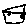
Label: house